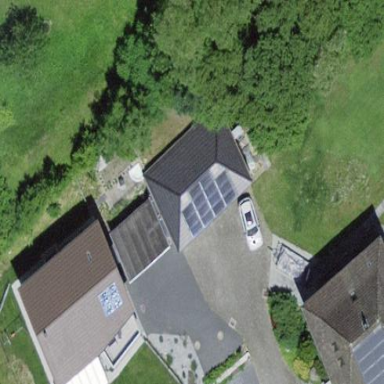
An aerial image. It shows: Garage.